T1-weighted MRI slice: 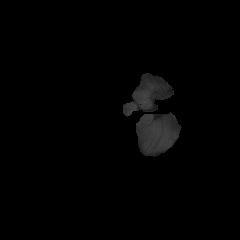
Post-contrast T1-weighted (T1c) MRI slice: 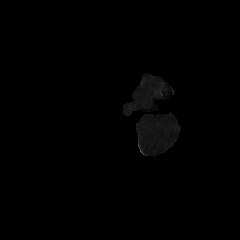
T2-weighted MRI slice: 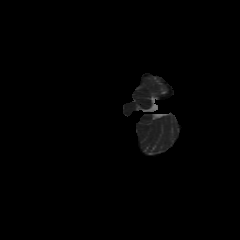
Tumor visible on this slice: no